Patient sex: M
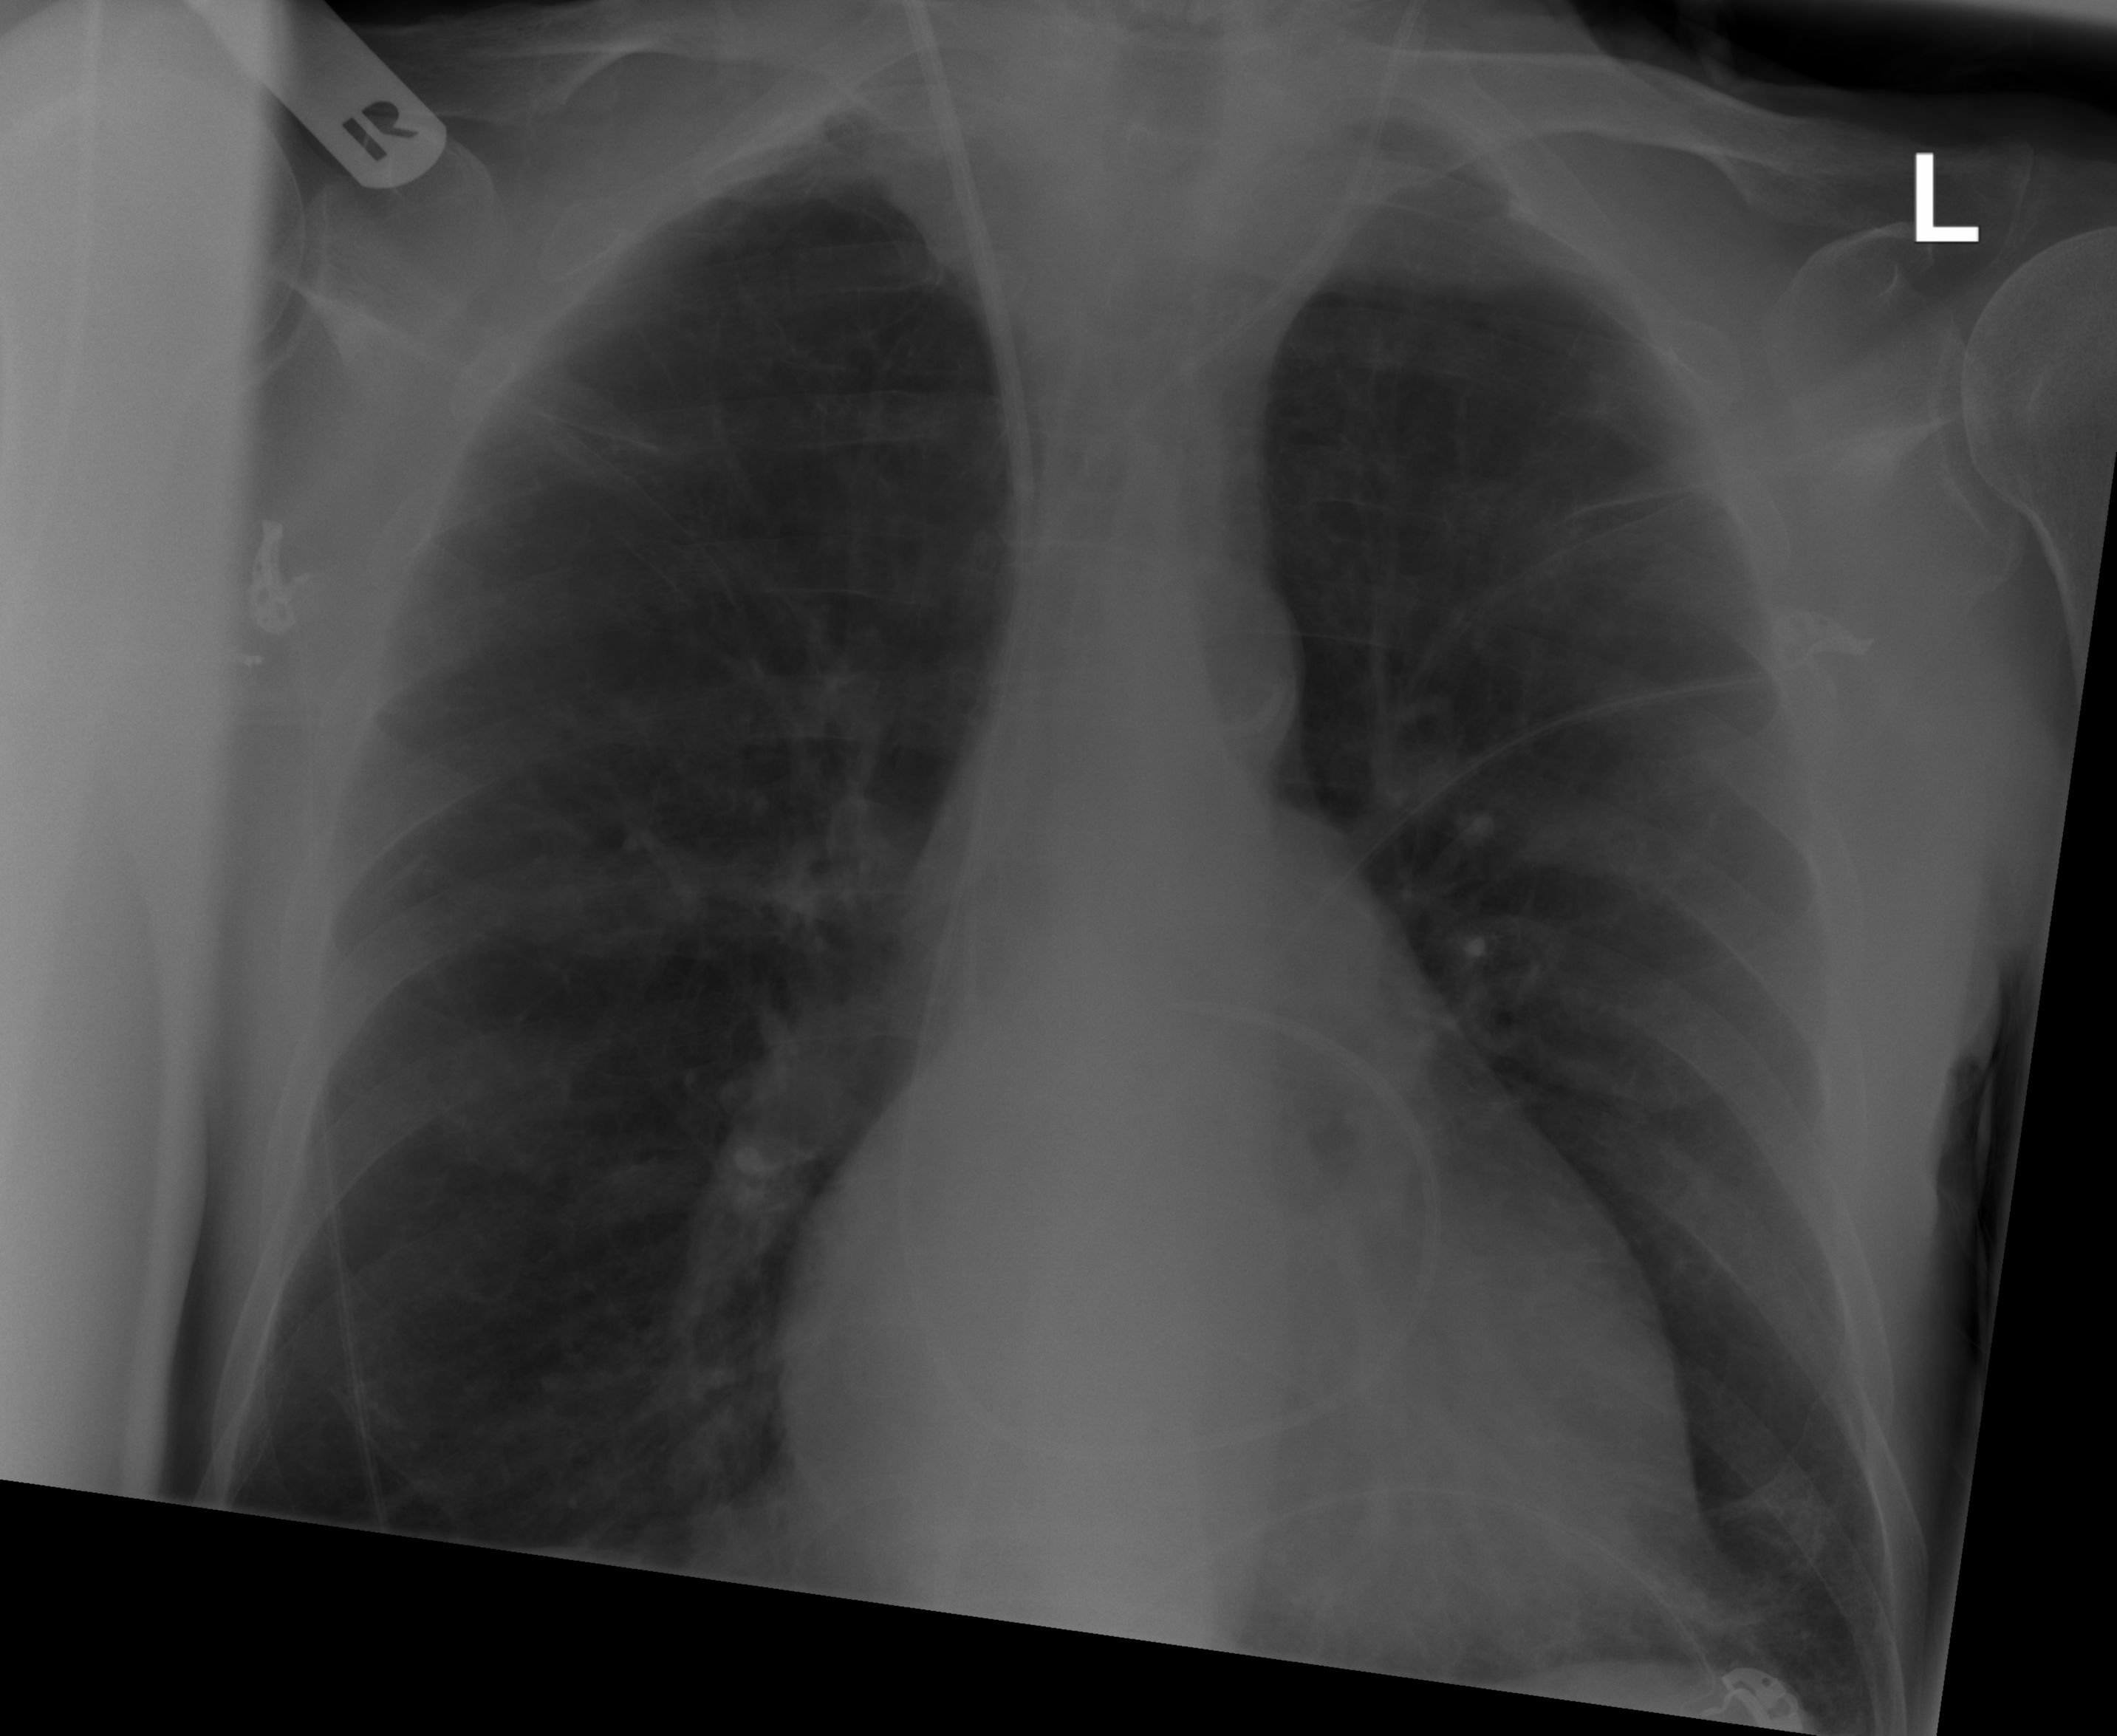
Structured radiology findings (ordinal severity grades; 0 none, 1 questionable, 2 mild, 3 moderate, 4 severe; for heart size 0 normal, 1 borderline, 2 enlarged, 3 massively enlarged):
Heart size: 2
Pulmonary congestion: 0
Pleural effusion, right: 0
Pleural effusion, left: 0
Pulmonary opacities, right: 0
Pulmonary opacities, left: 0
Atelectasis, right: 2
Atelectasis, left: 2